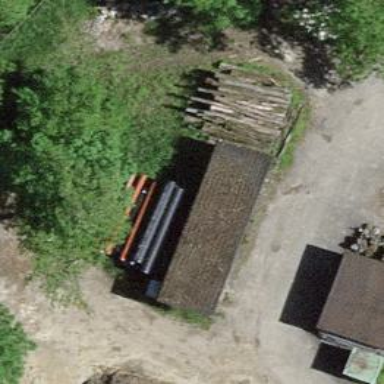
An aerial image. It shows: View of roof of building.